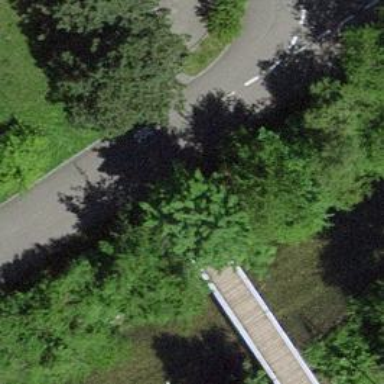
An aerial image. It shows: Bollard.